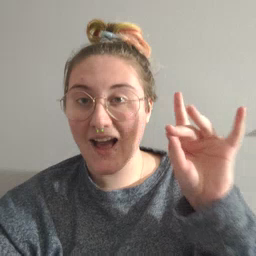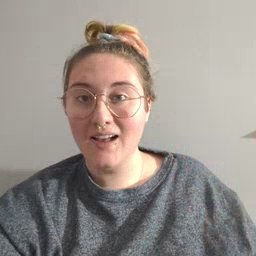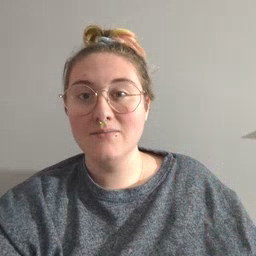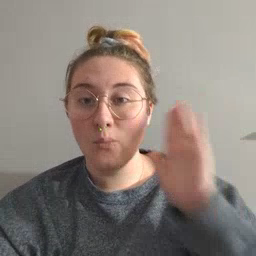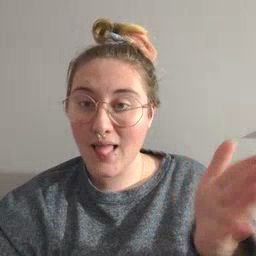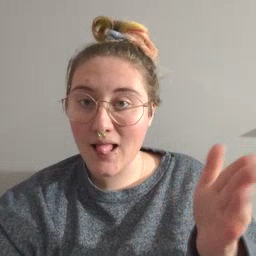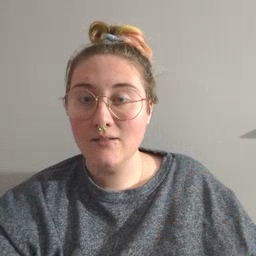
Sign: will